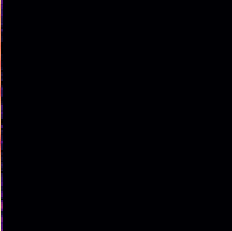
Sound class: Fire crackling